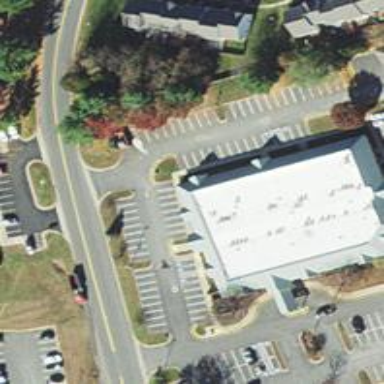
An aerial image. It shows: Clinic building offering healthcare services.